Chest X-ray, AP view. Patient: 9 years old, sex M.
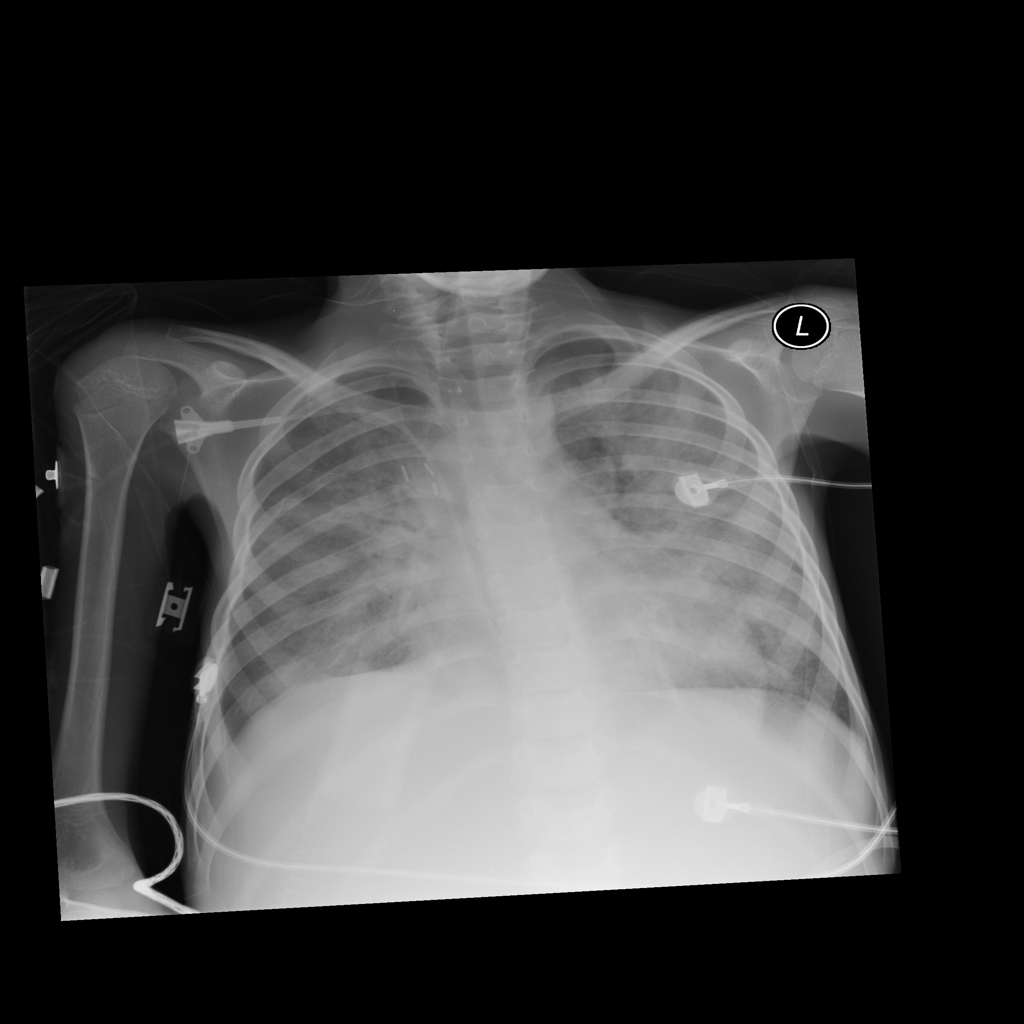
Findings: No Finding